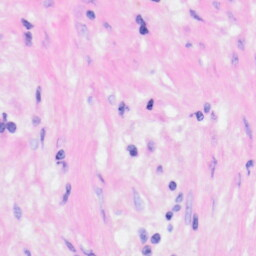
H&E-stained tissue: Kidney